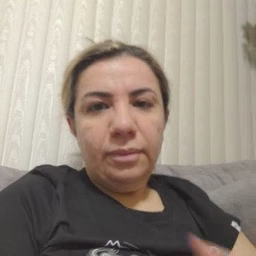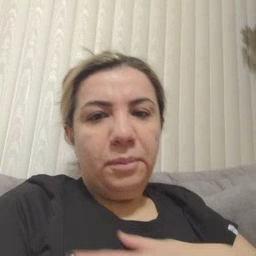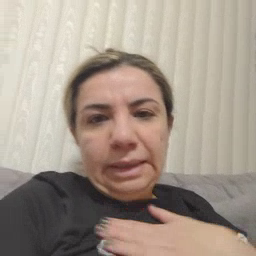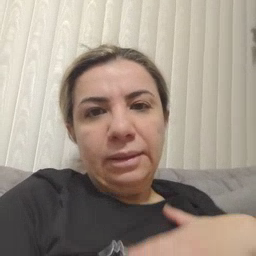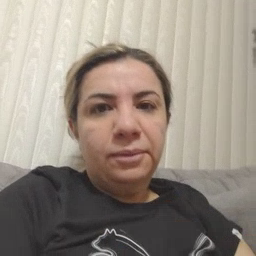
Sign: please